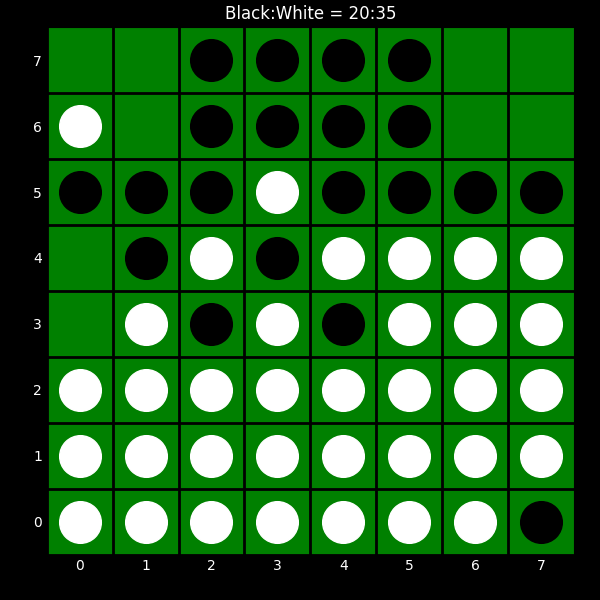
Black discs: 20
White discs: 35